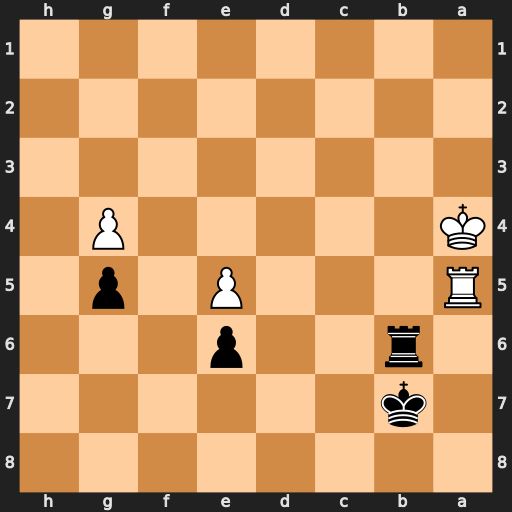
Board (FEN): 8/1k6/1r2p3/R3P1p1/K5P1/8/8/8
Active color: b
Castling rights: -
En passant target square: -
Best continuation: Ra6 Rxa6 Kxa6 Kb4 Kb6 Kc4 Kc6